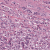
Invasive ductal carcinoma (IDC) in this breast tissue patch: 1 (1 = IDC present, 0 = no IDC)